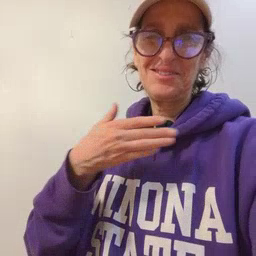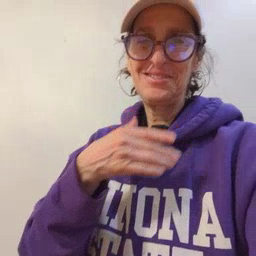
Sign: fish